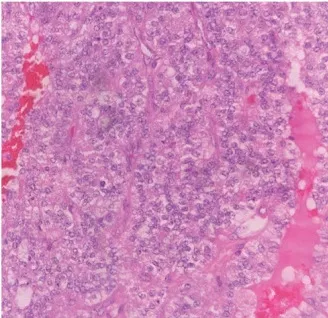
Histology images. (B) Only very few tumor cells show weak incomplete to complete membranous staining (below 1% of tumor cells). No significant staining of tumor-associated inflammatory cells. (IC 0%). PD-L1 score: TPS <1%; IC 0%; CPS <1. CPS, Combined Positive Score; HE, Hematoxylin and eosin; IC, Immune Cell Score; TPS, Tumor Proportion Score.
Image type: pathology (h&e)